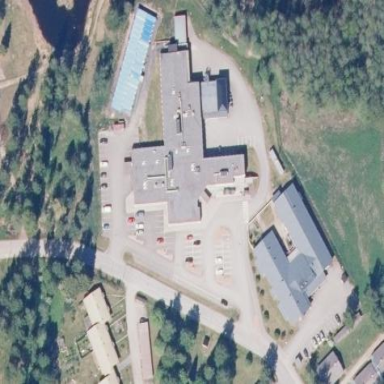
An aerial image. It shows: Hospital providing healthcare services.